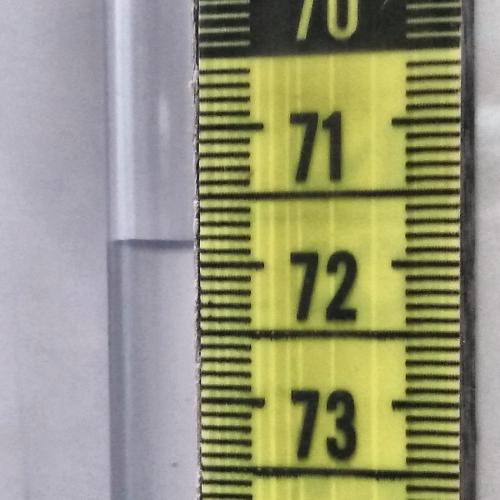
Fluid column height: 71.8 cm